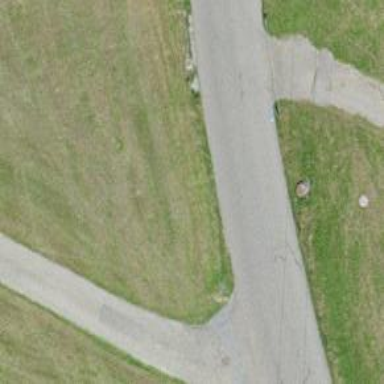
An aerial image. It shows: Tertiary road with asphalt surface and no sidewalks.